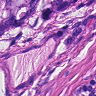
Metastatic tissue present: yes